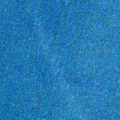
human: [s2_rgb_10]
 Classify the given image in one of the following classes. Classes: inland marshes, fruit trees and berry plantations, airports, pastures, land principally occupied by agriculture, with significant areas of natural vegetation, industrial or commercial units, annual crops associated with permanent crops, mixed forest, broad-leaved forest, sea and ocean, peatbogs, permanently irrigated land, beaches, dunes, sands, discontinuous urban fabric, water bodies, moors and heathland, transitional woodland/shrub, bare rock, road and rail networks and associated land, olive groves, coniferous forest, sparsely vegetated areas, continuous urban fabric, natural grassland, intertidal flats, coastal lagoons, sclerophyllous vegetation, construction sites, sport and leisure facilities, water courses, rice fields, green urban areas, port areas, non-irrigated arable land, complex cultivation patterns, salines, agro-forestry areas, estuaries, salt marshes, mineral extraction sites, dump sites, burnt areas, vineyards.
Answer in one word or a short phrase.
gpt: sea and ocean